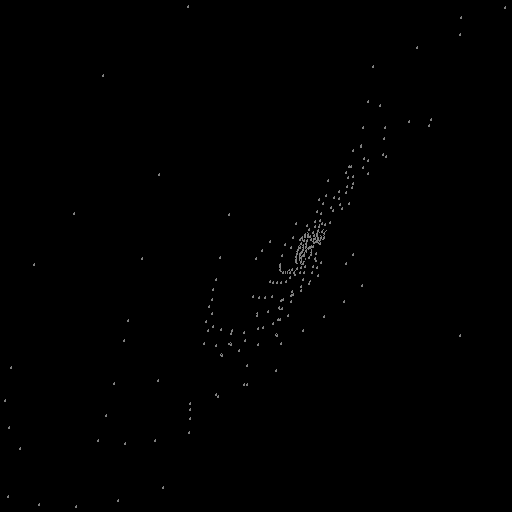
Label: supernova